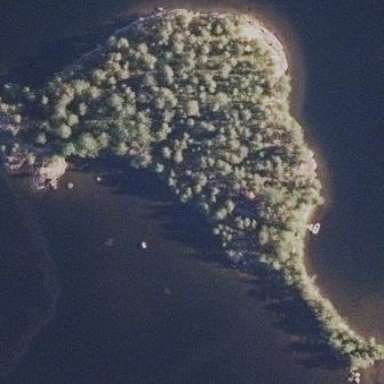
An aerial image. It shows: Islet surrounded by woodland.